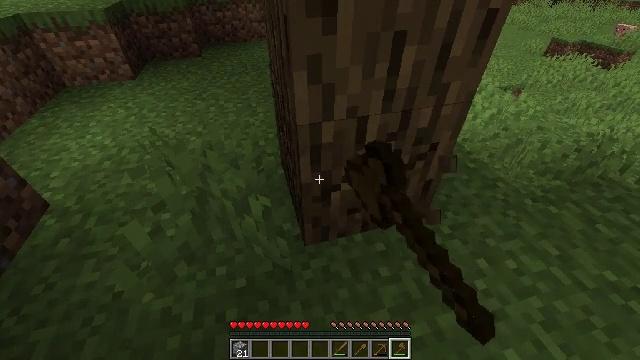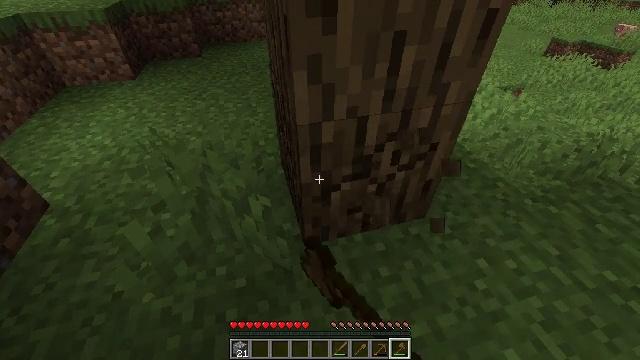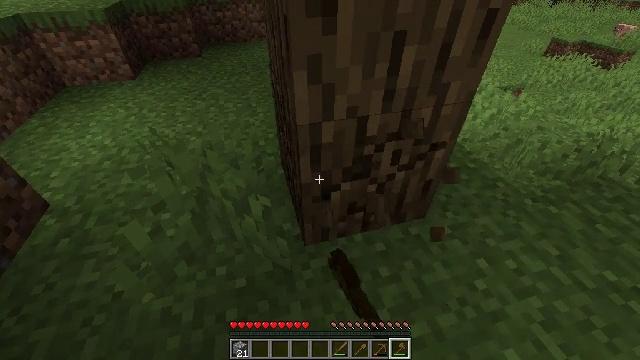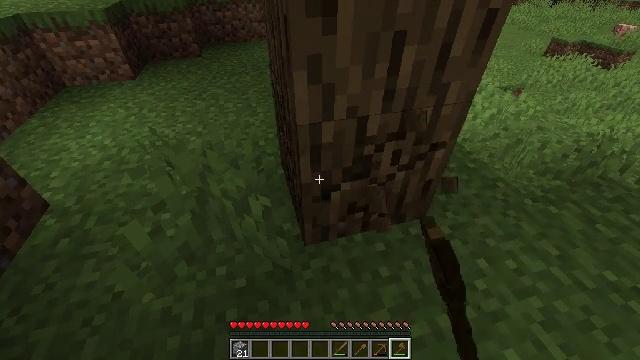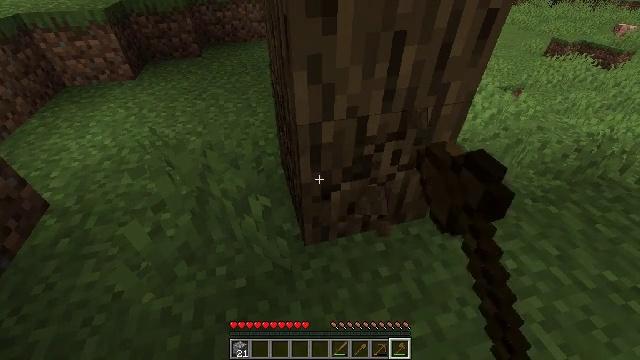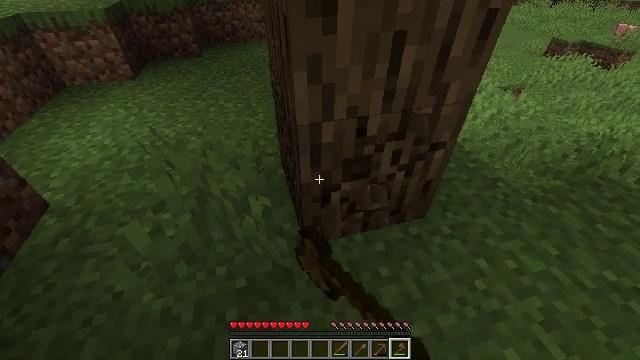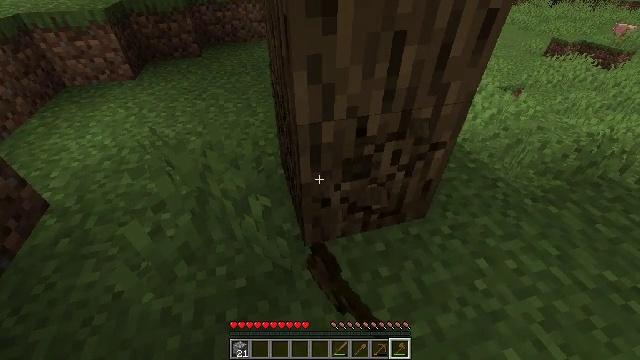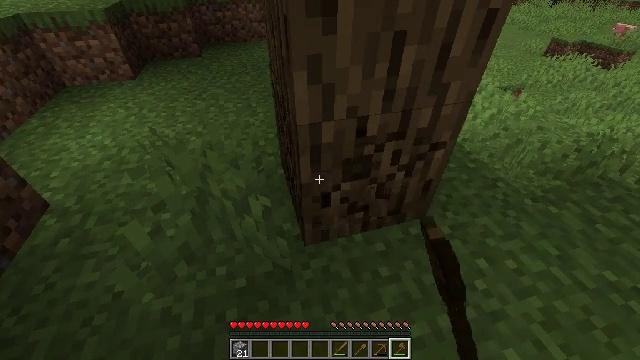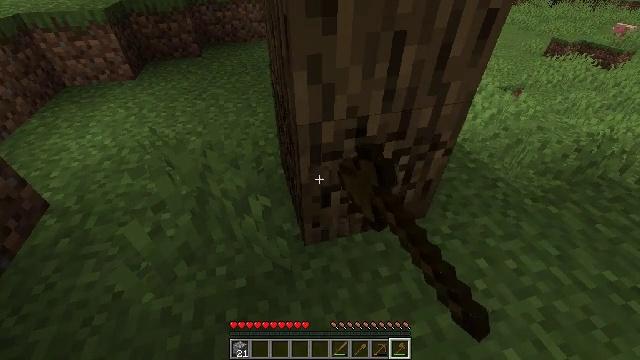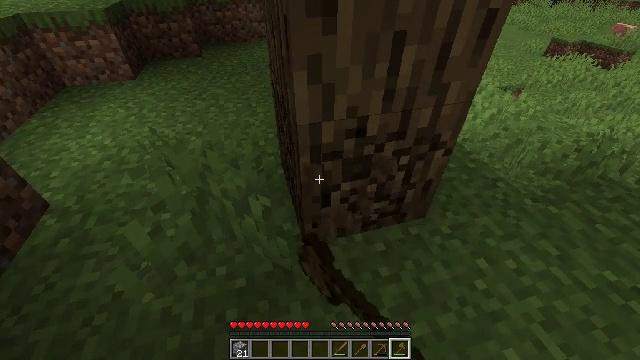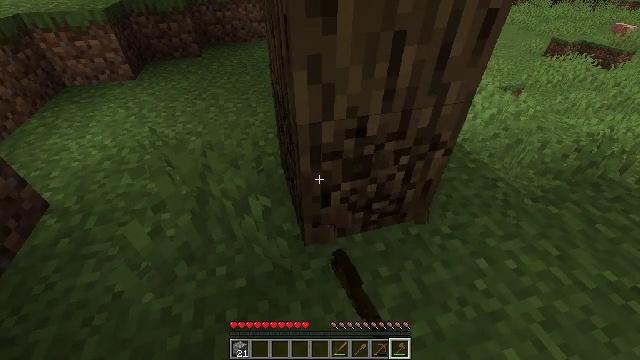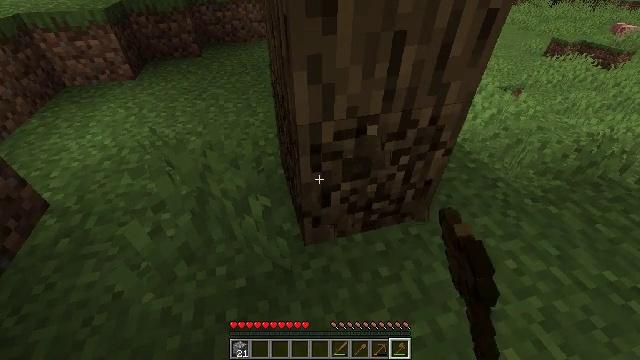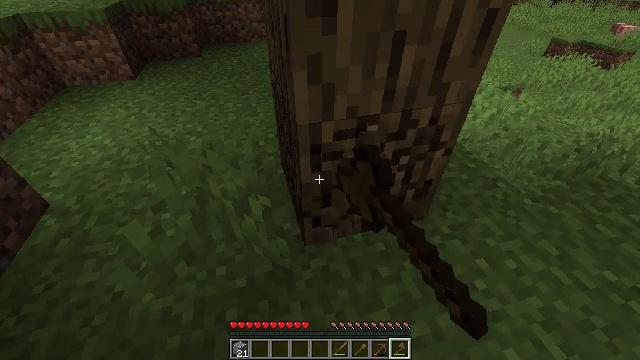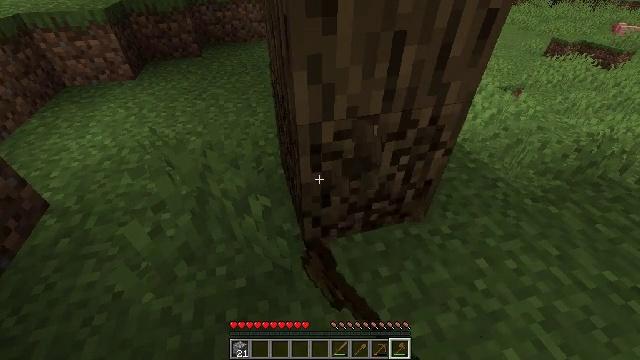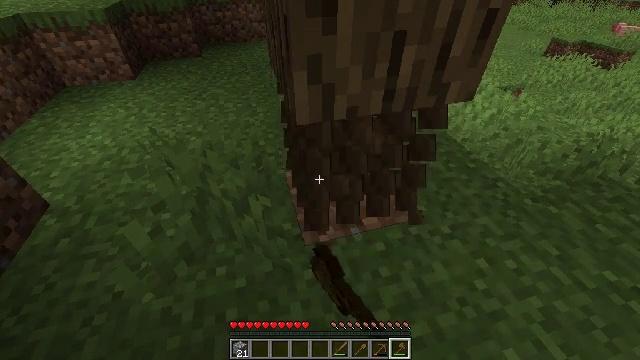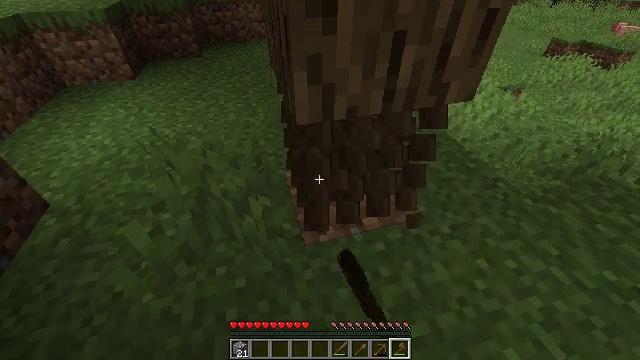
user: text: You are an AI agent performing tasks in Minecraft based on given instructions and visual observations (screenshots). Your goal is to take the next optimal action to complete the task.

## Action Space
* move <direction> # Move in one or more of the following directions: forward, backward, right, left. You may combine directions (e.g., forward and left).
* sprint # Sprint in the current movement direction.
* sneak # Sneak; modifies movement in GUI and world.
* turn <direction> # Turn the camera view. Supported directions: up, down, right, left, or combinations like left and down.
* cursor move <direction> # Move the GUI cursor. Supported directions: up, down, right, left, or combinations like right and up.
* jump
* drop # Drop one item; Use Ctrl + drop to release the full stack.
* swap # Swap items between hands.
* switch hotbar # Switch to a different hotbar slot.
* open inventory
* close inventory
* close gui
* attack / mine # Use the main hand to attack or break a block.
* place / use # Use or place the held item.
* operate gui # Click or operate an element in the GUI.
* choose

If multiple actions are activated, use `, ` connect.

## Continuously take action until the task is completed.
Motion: motion action
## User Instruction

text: Gather oak logs from trees.
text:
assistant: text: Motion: attack / mine
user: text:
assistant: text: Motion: attack / mine
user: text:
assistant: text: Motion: attack / mine
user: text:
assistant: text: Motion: attack / mine
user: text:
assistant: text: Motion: attack / mine
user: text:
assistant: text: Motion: attack / mine
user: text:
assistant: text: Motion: attack / mine
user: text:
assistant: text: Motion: attack / mine
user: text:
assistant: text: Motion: attack / mine
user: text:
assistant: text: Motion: attack / mine
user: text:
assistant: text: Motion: attack / mine
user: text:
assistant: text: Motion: attack / mine
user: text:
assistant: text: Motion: attack / mine
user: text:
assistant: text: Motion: attack / mine
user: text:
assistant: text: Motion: attack / mine
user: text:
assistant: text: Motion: attack / mine
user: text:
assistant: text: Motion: attack / mine
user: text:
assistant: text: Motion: attack / mine
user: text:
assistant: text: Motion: attack / mine